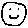
Label: smiley face